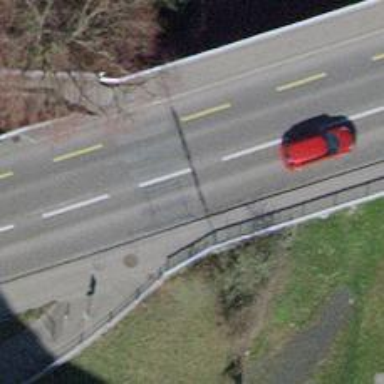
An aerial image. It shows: Sidewalk bridge over footway road.